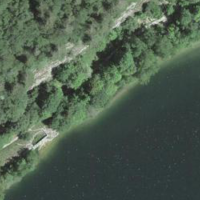
EUNIS habitat code: 43
Species observed at this site:
Primula veris
Campanula glomerata
Vincetoxicum hirundinaria
Populus tremula